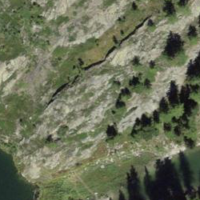
EUNIS habitat code: 23
Species observed at this site:
Arnica montana
Carex davalliana